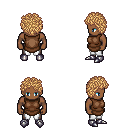
a pixel art fantasy rpg character, male body template, human, dark skin, brown tunic, white pants, light blonde curly afro hairstyle, metal boots, four views (front, back, left, right), 2x2 character sprite sheet, small pixel art, hard edges, no anti-aliasing